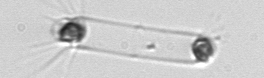
Label: Corethron_hystrix